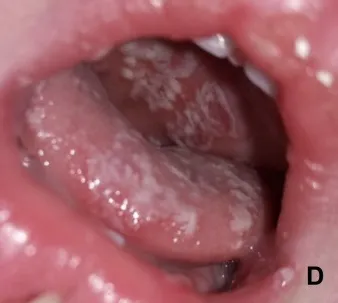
In the index patient 1, and oral candidiasis in his brother.
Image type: pathology (fish)